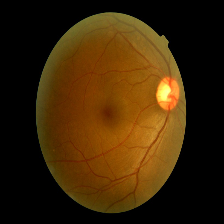
Diabetic retinopathy grade: Mild